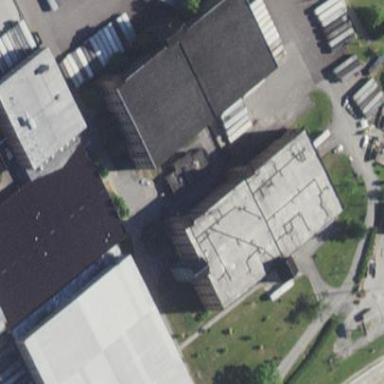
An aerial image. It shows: Part of building is shown in the image.